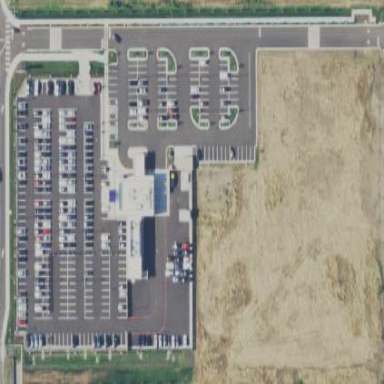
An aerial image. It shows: Car shop within retail area.